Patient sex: M
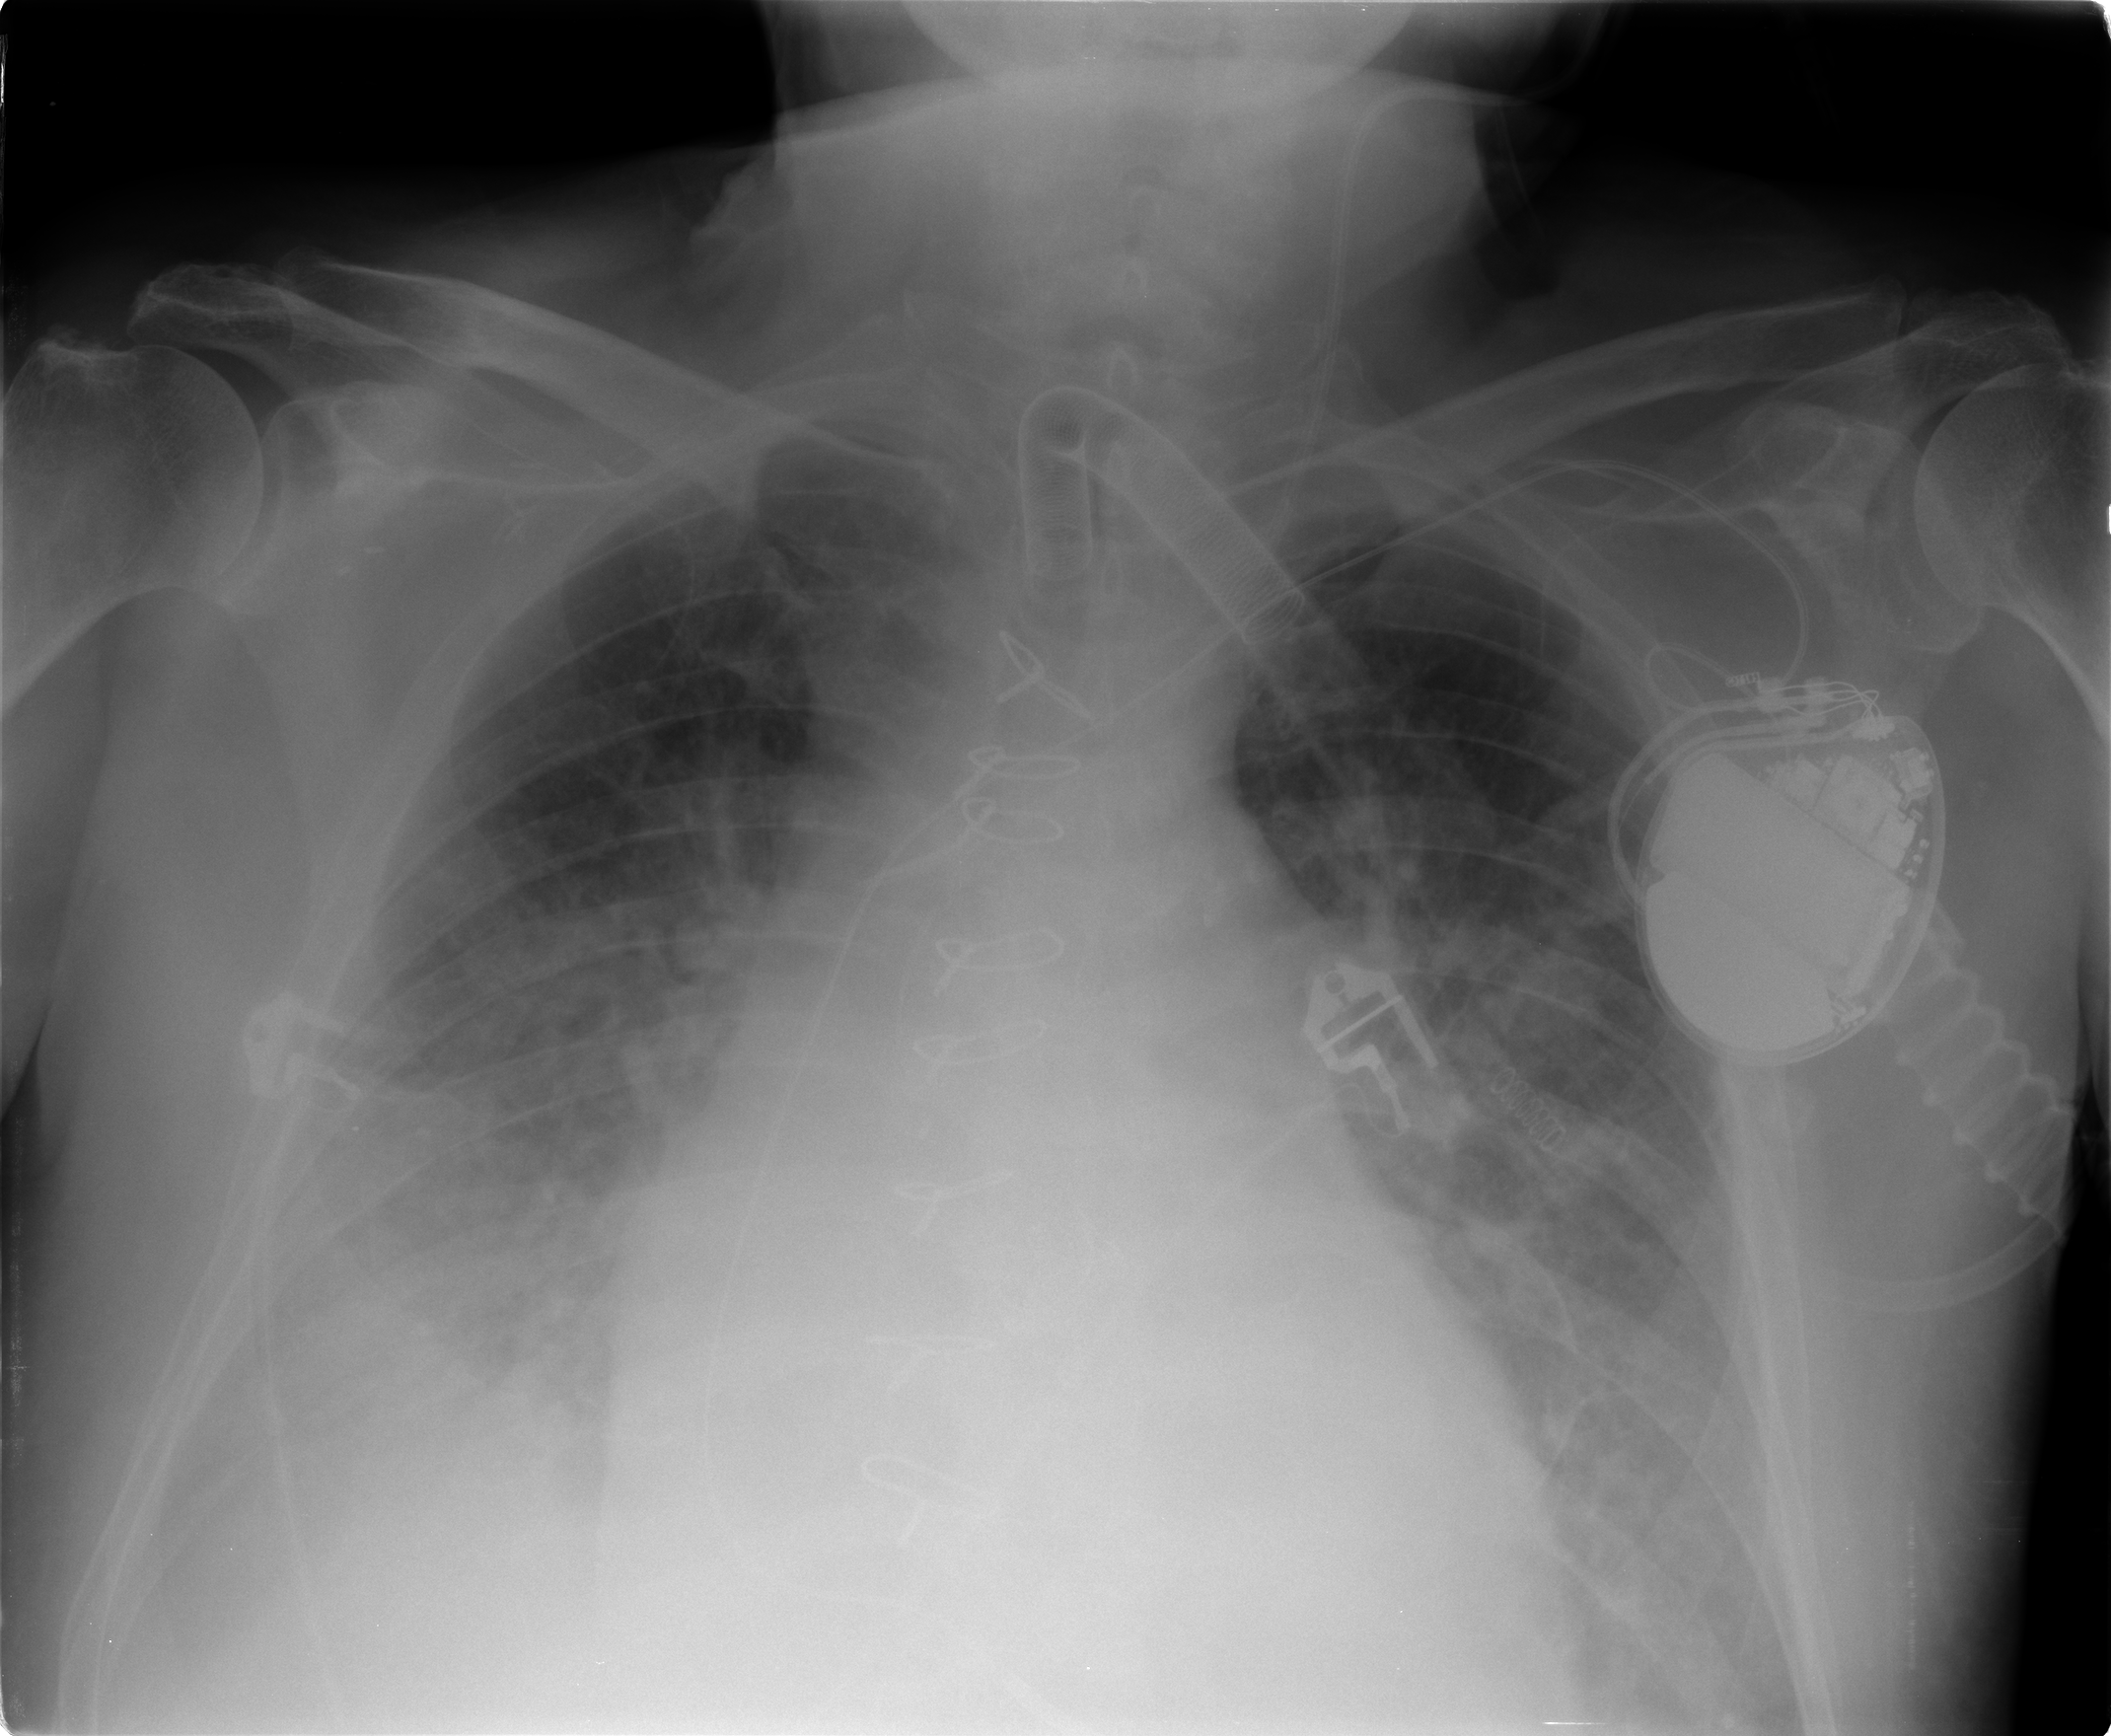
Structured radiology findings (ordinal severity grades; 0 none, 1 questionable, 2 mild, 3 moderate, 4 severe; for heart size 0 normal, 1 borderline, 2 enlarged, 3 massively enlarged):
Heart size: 2
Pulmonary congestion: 3
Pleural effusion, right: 2
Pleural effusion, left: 2
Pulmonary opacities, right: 3
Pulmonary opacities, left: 3
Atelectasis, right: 2
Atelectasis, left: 2